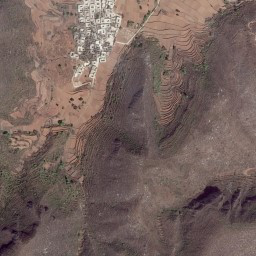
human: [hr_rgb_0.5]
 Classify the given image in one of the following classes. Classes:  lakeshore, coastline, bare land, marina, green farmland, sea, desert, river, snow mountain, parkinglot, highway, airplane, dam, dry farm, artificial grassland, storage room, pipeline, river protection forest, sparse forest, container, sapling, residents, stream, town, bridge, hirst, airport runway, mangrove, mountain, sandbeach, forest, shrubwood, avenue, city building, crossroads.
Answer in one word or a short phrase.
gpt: mountain